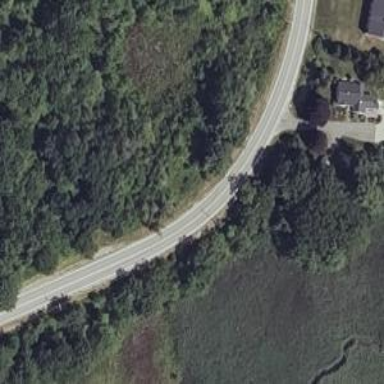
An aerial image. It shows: Secondary road.